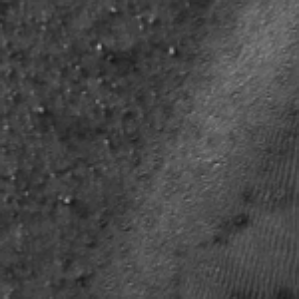
Label: frost